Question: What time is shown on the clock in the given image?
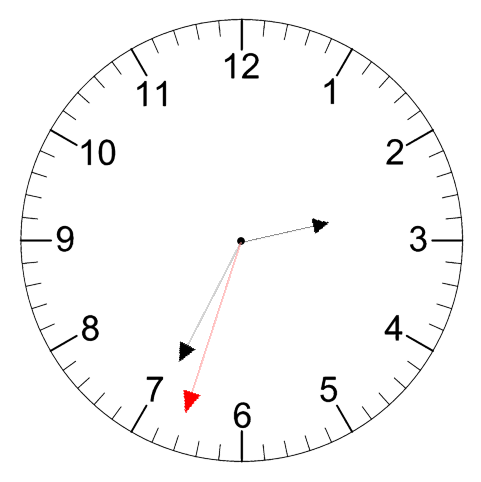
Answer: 02:34:33